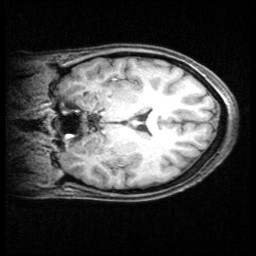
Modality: T1w
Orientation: coronal
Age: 27
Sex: female
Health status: healthy